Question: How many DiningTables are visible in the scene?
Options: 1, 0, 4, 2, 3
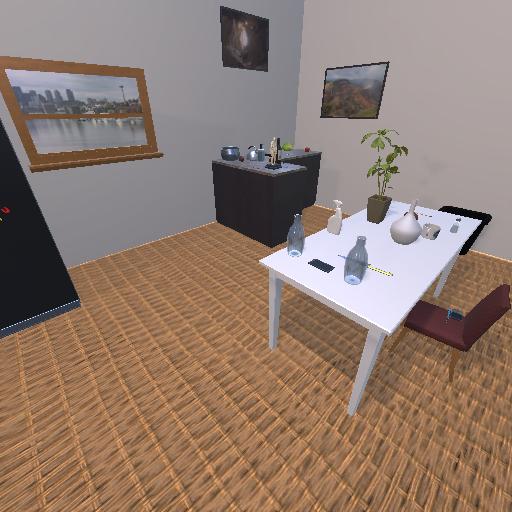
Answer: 1